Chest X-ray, AP view. Patient: 23 years old, sex F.
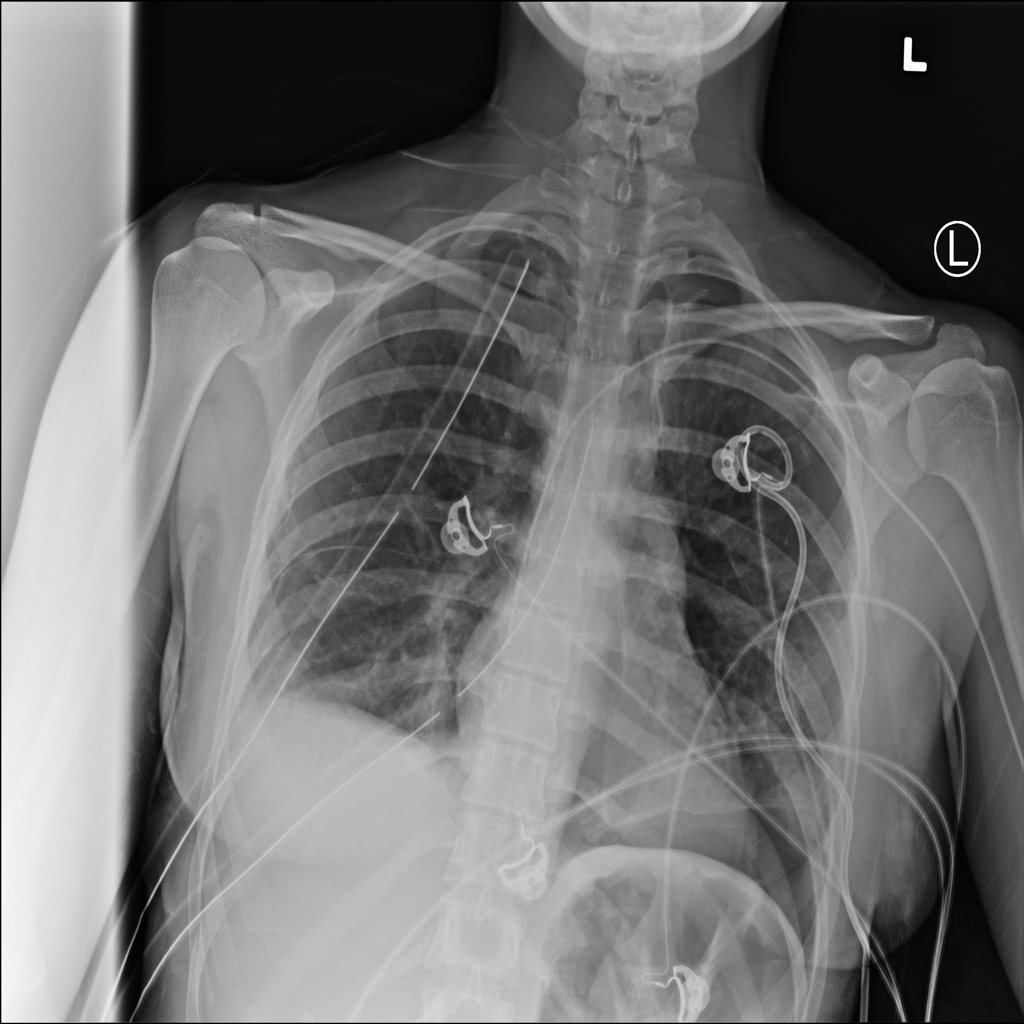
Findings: No Finding